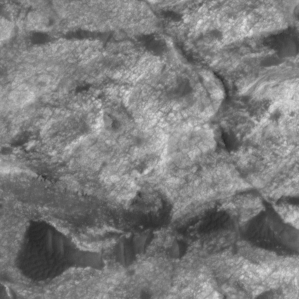
Label: non_frost